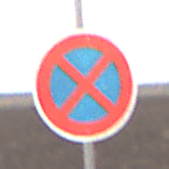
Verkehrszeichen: AbsolutesHalteverbot
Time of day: MorningAfternoon
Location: Outdoor (Nature)
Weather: Overcast
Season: NotSpecified
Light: Natural